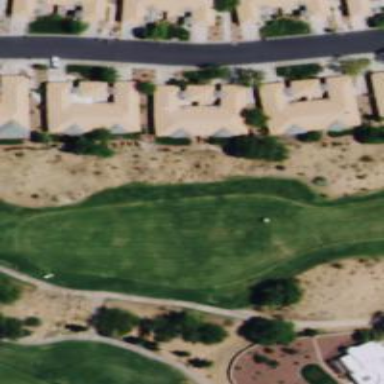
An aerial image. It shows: View of golf hole.